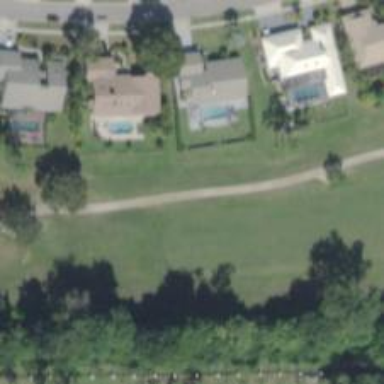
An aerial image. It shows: Pathway for golfing.